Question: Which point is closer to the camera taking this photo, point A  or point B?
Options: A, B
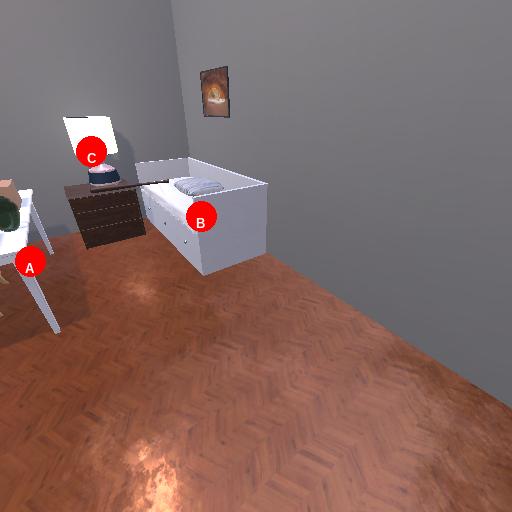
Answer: A